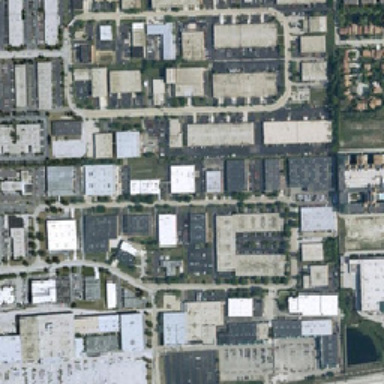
Industrial districts are neatly arranged .